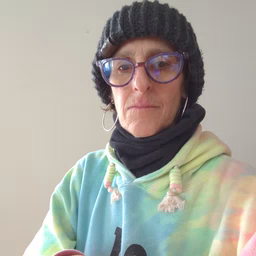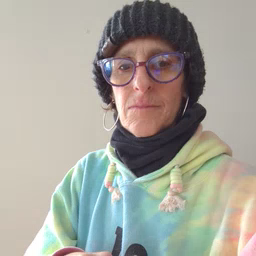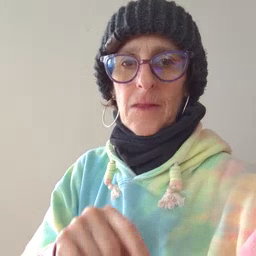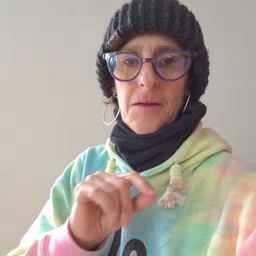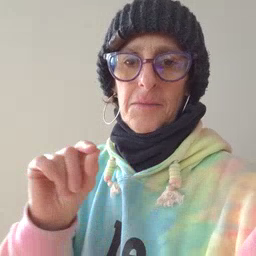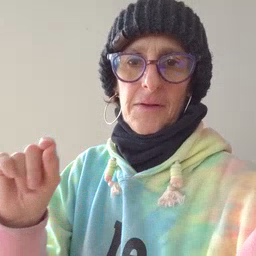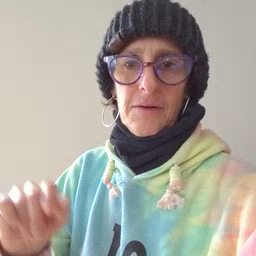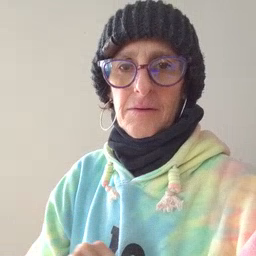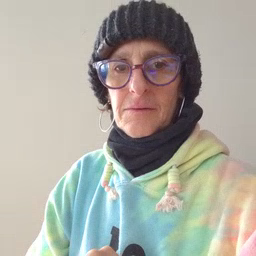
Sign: pen